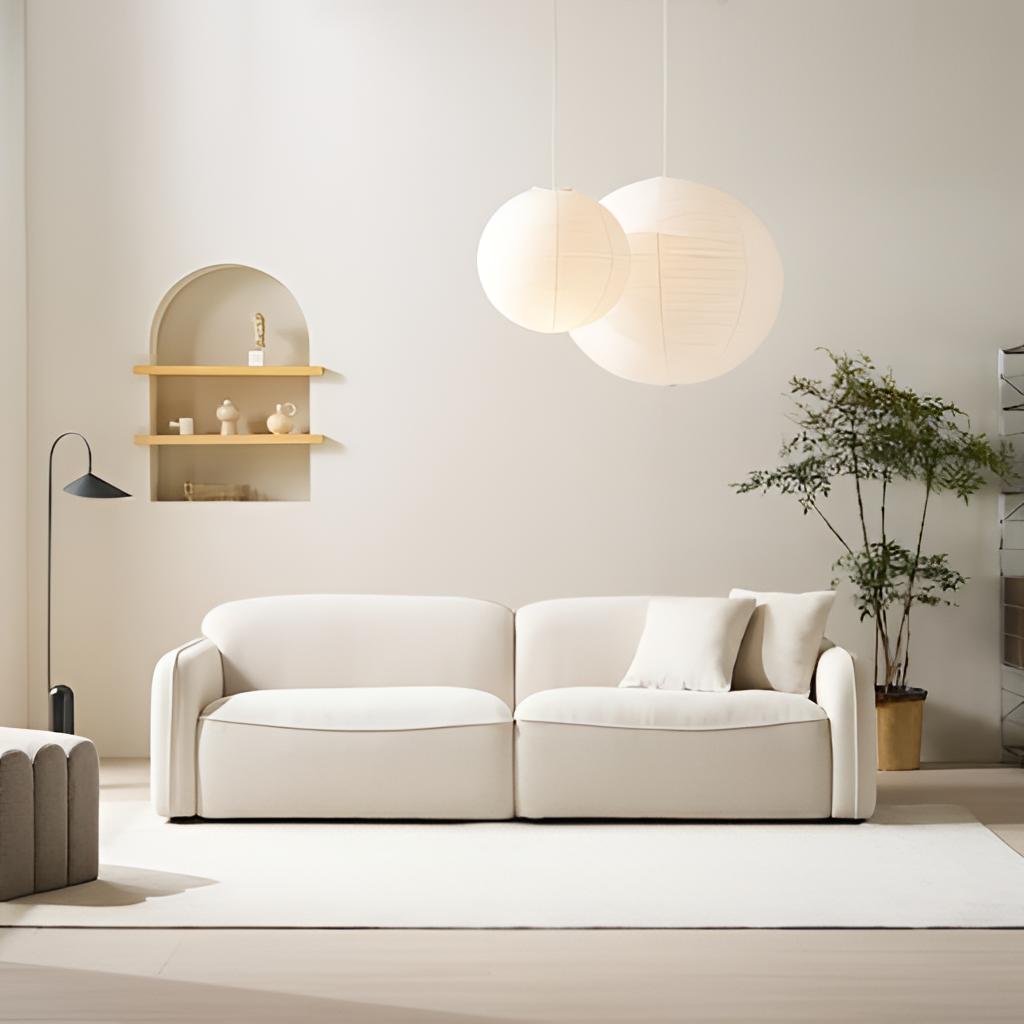
fabric sofa, living room, modern, beige wood flooring, with plank pattern, beige paint wallpaper, with solid pattern